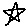
Label: star